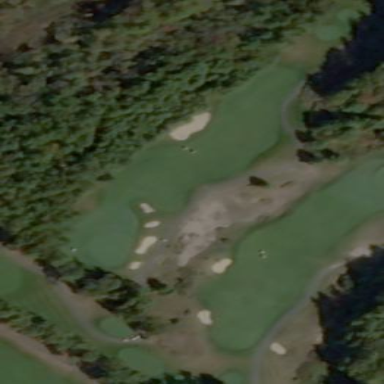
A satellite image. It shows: Rough grassy area used for golf.